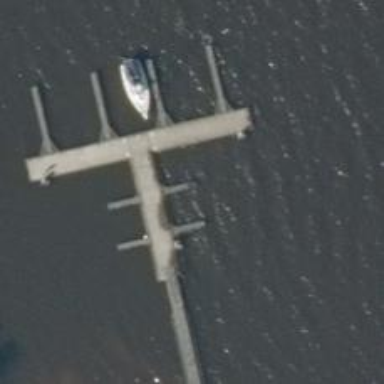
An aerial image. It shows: Man-made pier.